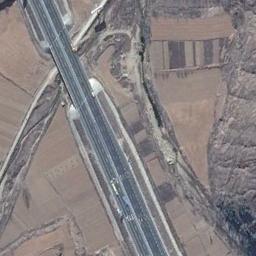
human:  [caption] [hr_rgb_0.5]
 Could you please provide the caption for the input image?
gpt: A straight freeway goes through the farmland and forms an overpass on another small road .

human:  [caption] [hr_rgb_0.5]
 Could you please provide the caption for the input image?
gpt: Large brown farmland around the freeway .

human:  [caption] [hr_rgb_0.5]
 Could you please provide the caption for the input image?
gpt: The freeway goes through the bare land with a car .

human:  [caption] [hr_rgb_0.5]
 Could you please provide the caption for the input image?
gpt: There are three cars on each highway .

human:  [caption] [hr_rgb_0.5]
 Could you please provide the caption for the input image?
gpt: There are many brown farmlands beside the freeway .